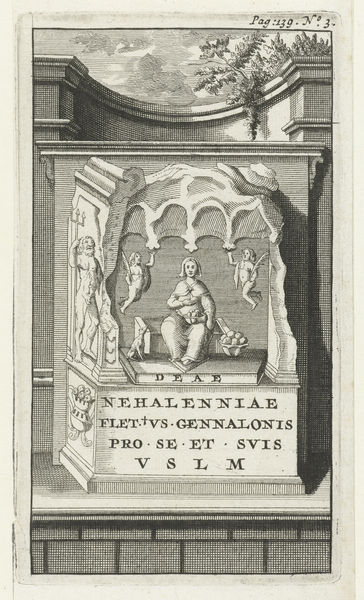
Titel: Nehalennia-altaar
Standort: Amsterdam
Institution: Rijksmuseum
Schlagwörter: white, bench, black, gray, grey, sitting, woman, plant, pot, angel, angels, fruit, man, naked, nude, sky, tree, building, drawing, black and white, bird, dog, sketch, alegory, devil, statue, wings, cherub, cherubs, basket, pencil, book, play, baby, wing, latin, text, babies, sign, fantasy, apples, pillars, graphics, rolls, stature, pro, nehalenniae, grafic, laint, vslm, potatos, andles, 'angel, grey'gray, graphicks, gennalonis, libris, exx, ex libris